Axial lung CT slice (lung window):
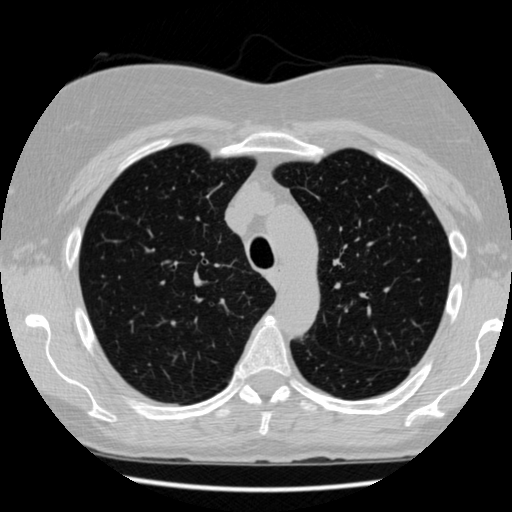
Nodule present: no